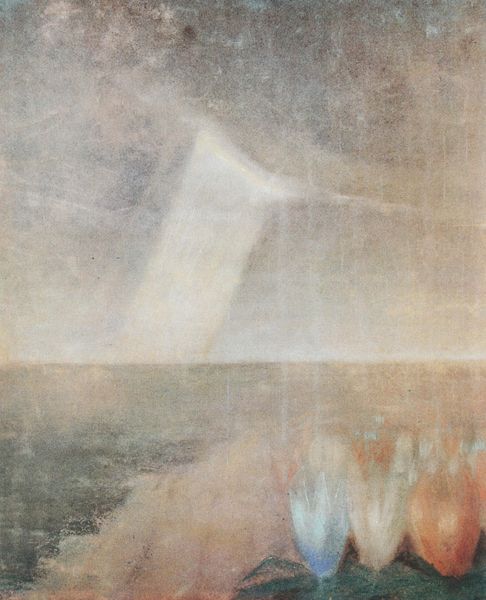
Titel: Die Hymne
Künstler: Mykolas Ciurlionis
Standort: Kaunas
Institution: Museum Ciurlionis
Schlagwörter: blau, blätter, felsen, gemälde, gott, himmel, meer, wasser, weiß, dreieck, grün, landschaft, menschen, see, ausschnitt, blume, blumen, grau, hell, kreide, licht, orange, pastell, schwarz, strasse, zeichnung, blüte, blüten, rot, weg, wolke, beige, silber, ebene, horizont, wind, flach, gewässer, sonne, drei, rosa, sanft, traurig, küste, strand, wellen, abstrakt, farben, sonnenlicht, dunst, nebel, tag, violett, brandung, tulpen, detail, impressionistisch, pastellfarben, unscharf, regen, sonnenstrahl, glaube, strahlen, agaven, strahl, wachs, diffus, verschwommen, sonnenstrahlen, seerosen, atmosphäre, seerose, schemen, lichtschein, fresco, elypse, milchig, gleissend, strahle, menchen, verwaschen, orangte, ot, hofnung